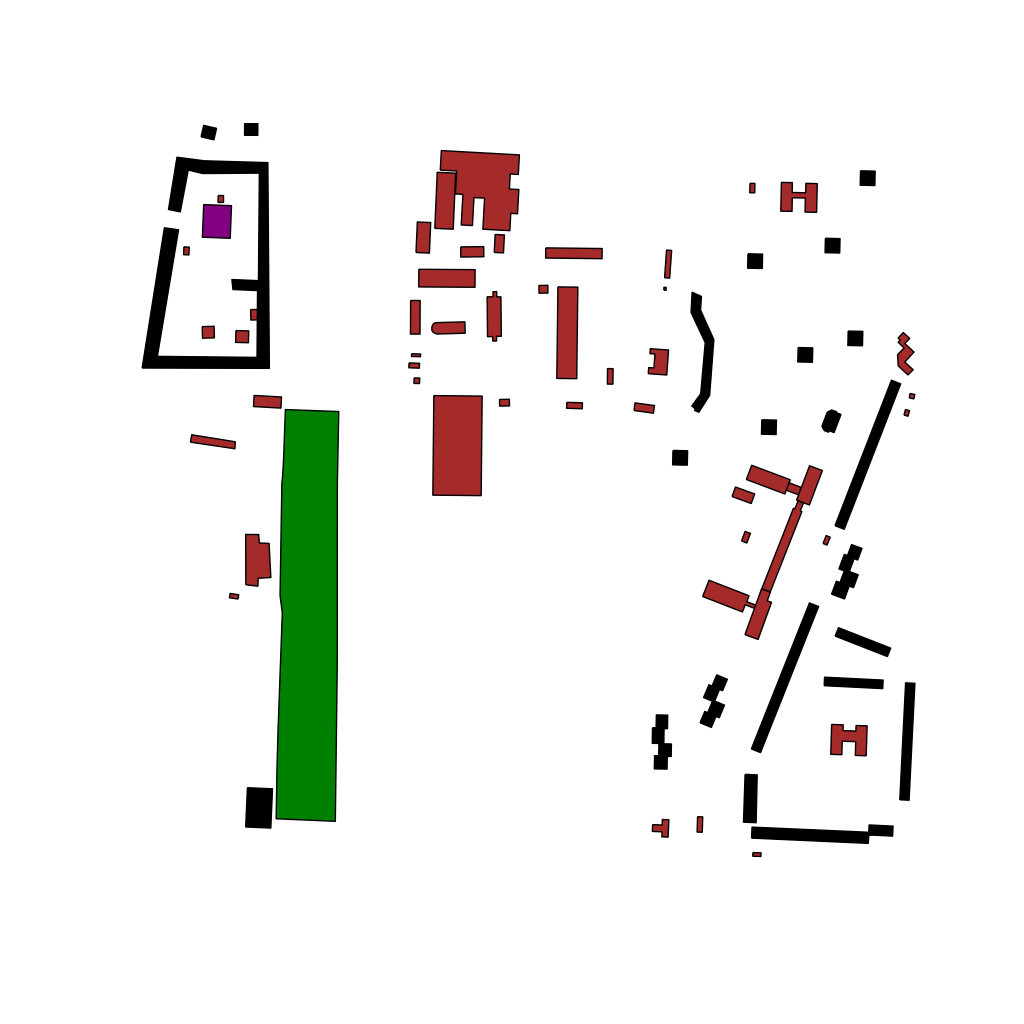
Tags: overhead vector_map, business, industrial, recreation, residential, special, modern, soviet, high_rise, individual_rise, low_rise, density_1, Building, Facility, Kinder, Park, 1.0 km²